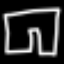
Label: pants